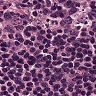
Metastatic tissue present: no